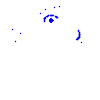
Particle: proton